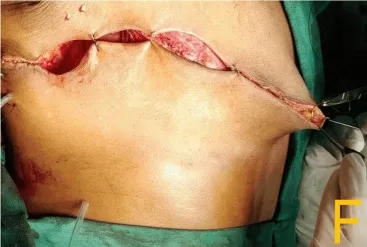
Intra-operative images of mastectomy. Initiating skin closure.
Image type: medical_photograph (other_medical_photograph)